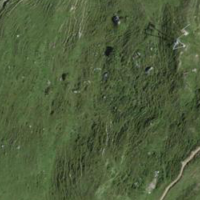
EUNIS habitat code: 23
Species observed at this site:
Pyrgus serratulae